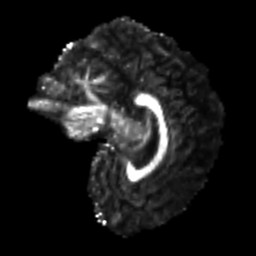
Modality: FA
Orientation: sagittal
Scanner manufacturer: siemens
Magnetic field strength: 3 T
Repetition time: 9.6 s
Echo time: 0.077 s